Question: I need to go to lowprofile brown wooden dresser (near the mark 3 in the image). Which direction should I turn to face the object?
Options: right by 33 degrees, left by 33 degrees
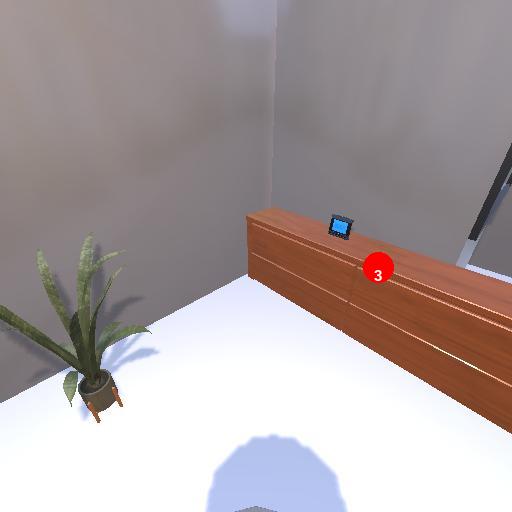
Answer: right by 33 degrees